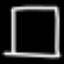
Label: square